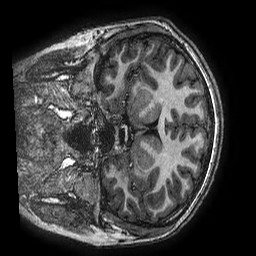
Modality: T1w
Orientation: coronal
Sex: male
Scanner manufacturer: ge
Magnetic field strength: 3 T
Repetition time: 0.00766 s
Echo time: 0.003476 s